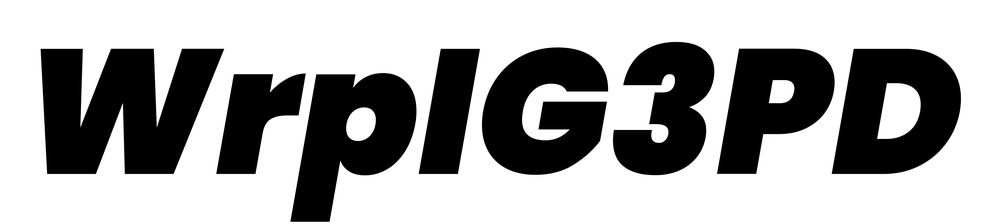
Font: Poppins-BlackItalic